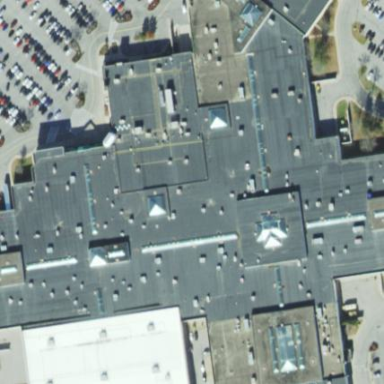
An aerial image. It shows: Commercial building that houses mall.